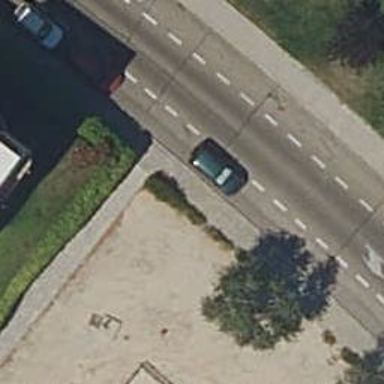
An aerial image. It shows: Footway made of paving stones.